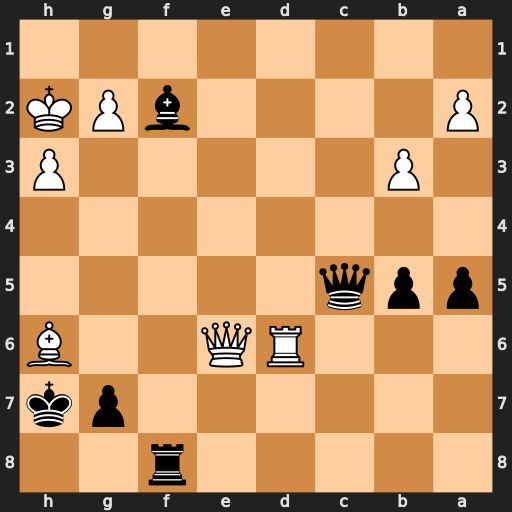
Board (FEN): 5r2/6pk/3RQ2B/ppq5/8/1P5P/P4bPK/8
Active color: b
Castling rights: -
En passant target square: -
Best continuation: Rf6 Qe4+ Kxh6 Rxf6+ gxf6